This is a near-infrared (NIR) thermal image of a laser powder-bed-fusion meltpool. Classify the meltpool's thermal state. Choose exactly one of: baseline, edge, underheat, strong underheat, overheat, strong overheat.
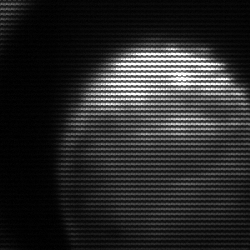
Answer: edge